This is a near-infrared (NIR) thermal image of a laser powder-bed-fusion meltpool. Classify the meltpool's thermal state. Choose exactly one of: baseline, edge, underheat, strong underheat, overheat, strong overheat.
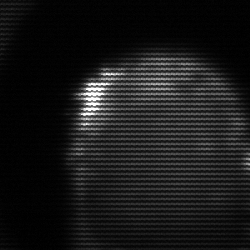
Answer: edge